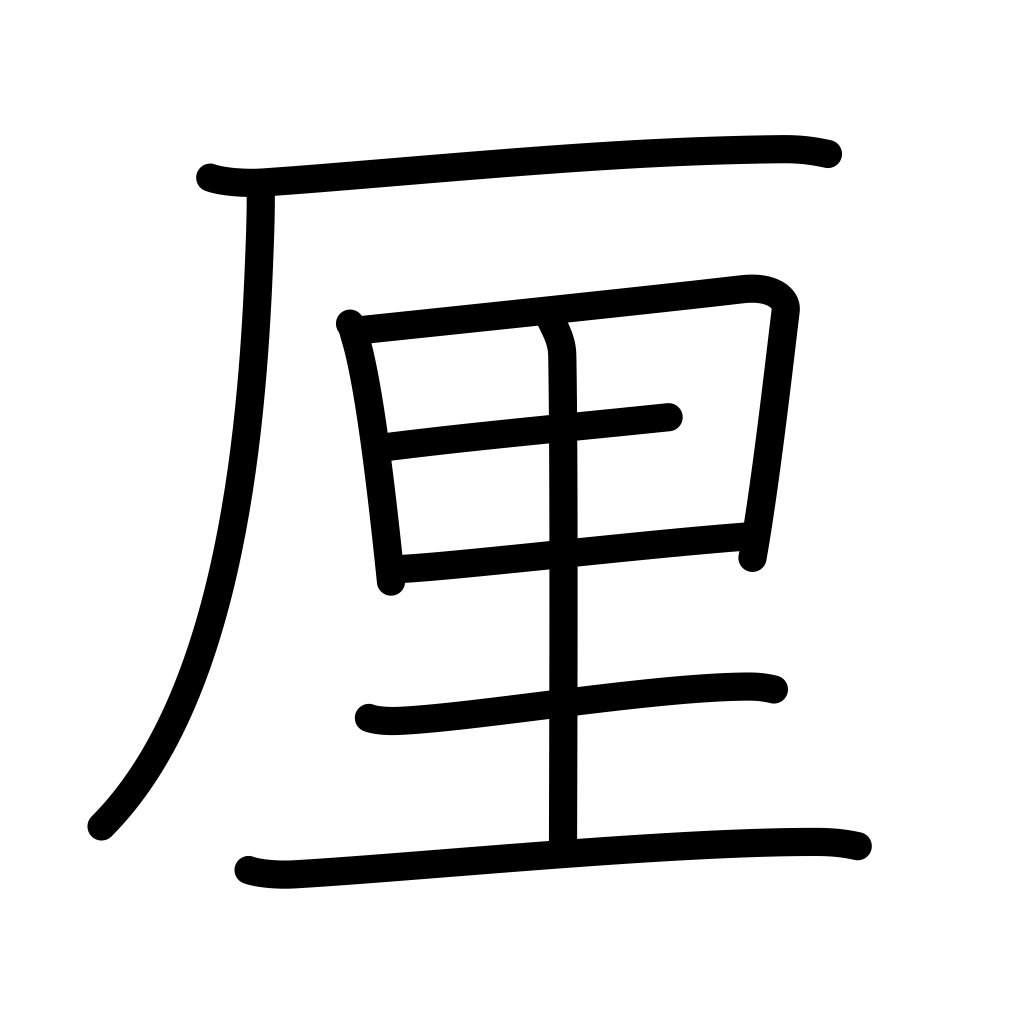
Meaning: rin, 1/10 sen, 1/10 bu